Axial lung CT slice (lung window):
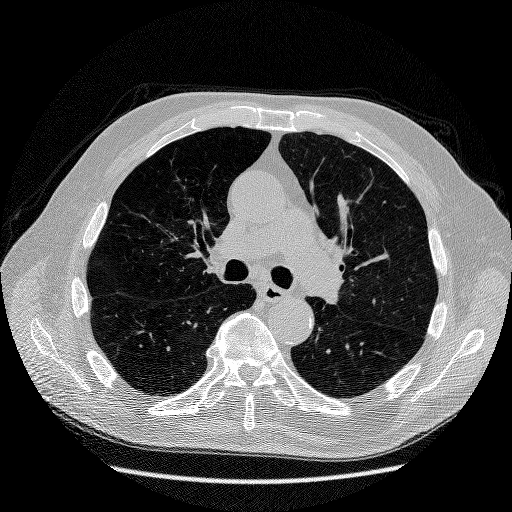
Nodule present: no